Interaction volume radius: 10 \u00c5
Interaction volume height: 10 \u00c5
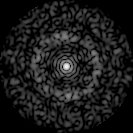
Disorder parameter: 0.8245